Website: lowes
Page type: review-order
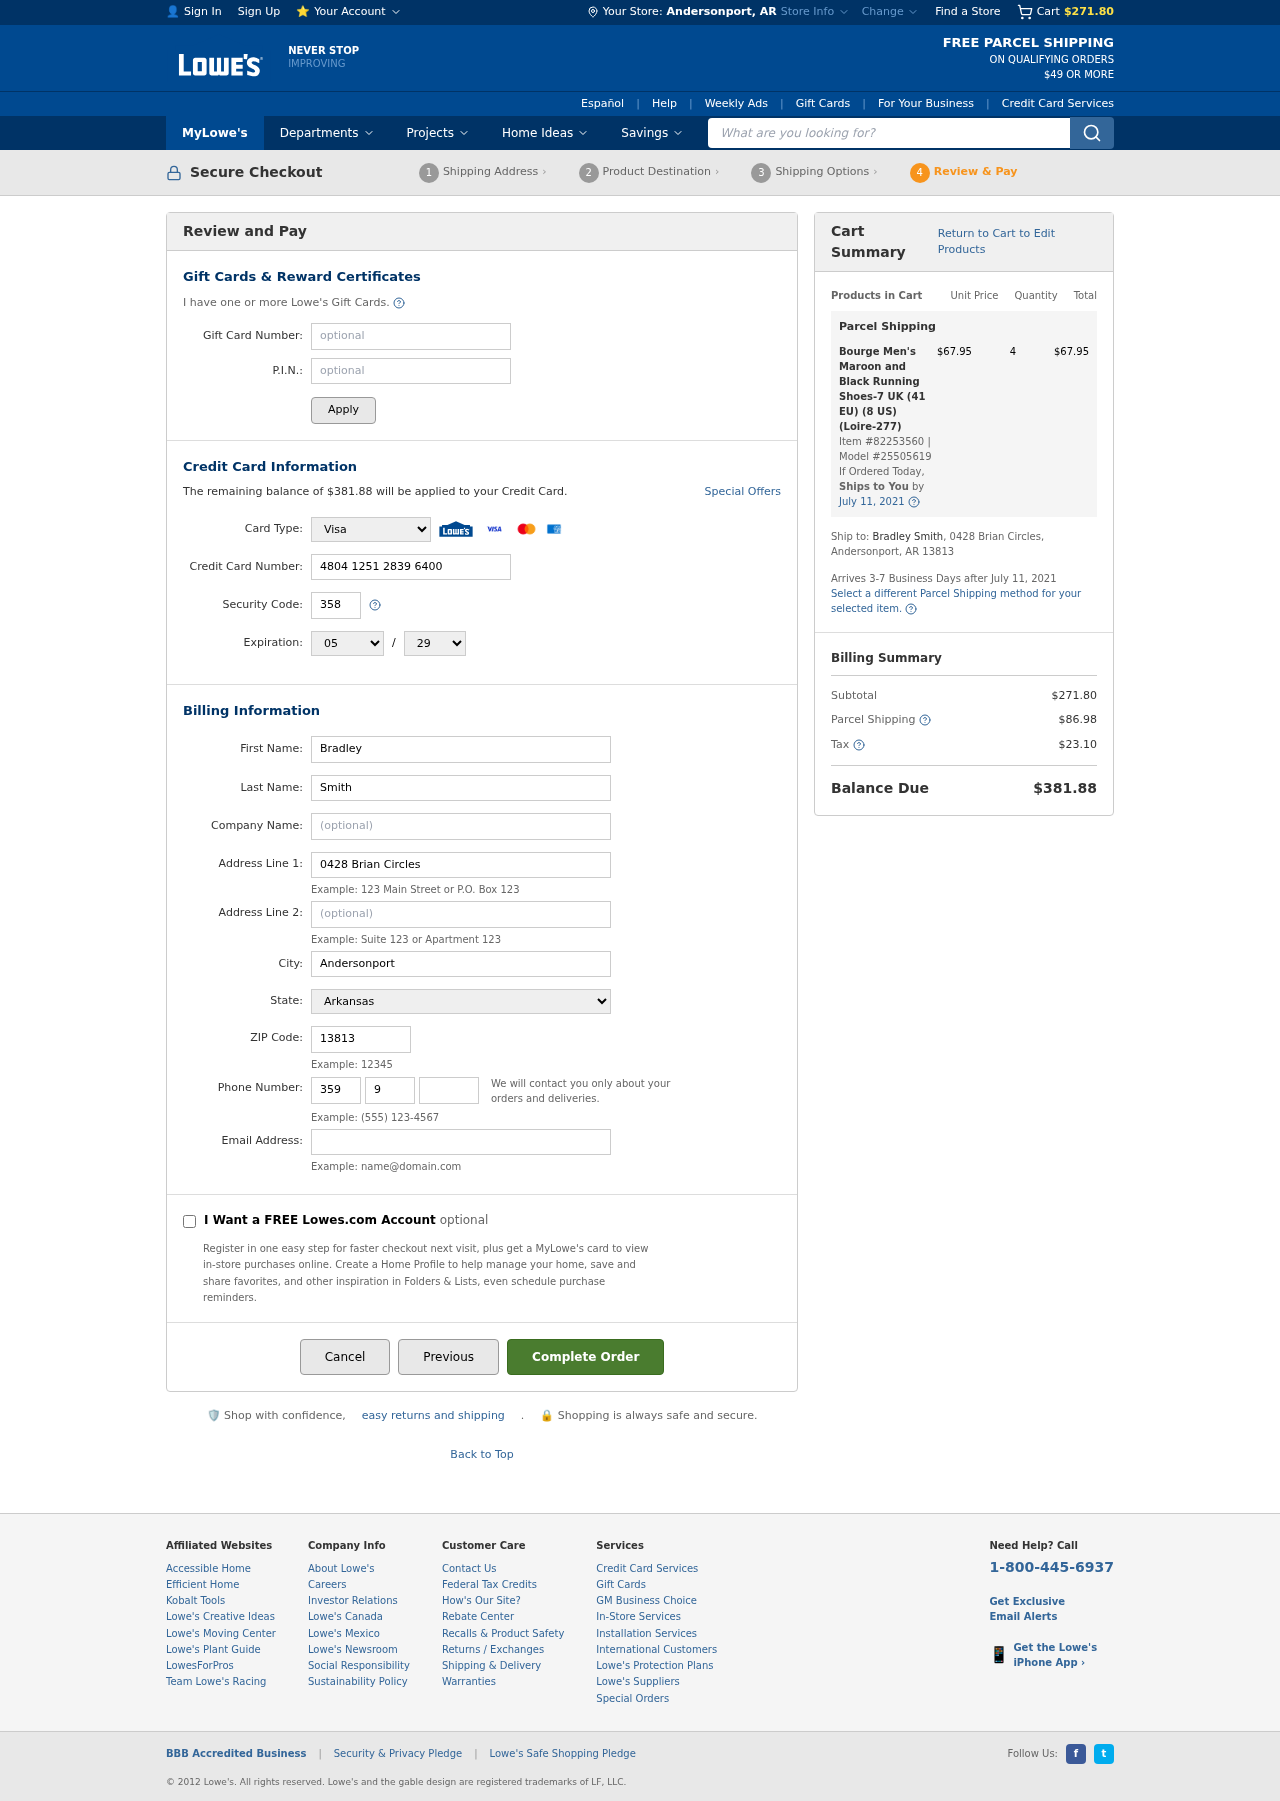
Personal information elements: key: PII_CARD_CVV
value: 358
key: PII_CARD_EXPIRY_MONTH
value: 05
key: PII_CARD_EXPIRY_YEAR
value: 29
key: PII_CARD_NUMBER
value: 4804 1251 2839 6400
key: PII_CARD_TYPE
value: Visa
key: PII_CITY
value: Andersonport
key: PII_CITY_STATE
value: Andersonport, AR
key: PII_EMAIL
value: bsmith@yahoo.com
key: PII_FIRSTNAME
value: Bradley
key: PII_LASTNAME
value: Smith
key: PII_PHONE_AREA
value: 359
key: PII_PHONE_PREFIX
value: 934
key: PII_PHONE_SUFFIX
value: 4547
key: PII_POSTCODE
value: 13813
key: PII_STATE
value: Arkansas
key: PII_STREET
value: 0428 Brian Circles
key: PII_STREET2
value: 0428 Brian Circles
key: PII_FULLNAME2
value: Bradley Smith
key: PII_STATE_ABBR
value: AR
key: PII_POSTCODE_FULL
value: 13813
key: PII_CITY_STATE_ZIP
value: Andersonport, AR 13813
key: PII_POSTCODE_NUMERIC
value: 13813
Product elements: key: PRODUCT1_NAME
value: Bourge Men's Maroon and Black Running Shoes-7 UK (41 EU) (8 US) (Loire-277)
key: PRODUCT1_PRICE
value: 67.95
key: PRODUCT1_QUANTITY
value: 4
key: PRODUCT1_ITEM_NUMBER
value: Item #82253560
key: PRODUCT1_MODEL_NUMBER
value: Model #25505619
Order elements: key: ORDER_SUBTOTAL
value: $271.80
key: ORDER_BALANCE_DUE
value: $381.88
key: ORDER_SHIPPING_DATE
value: July 11, 2021
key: ORDER_ITEM_TOTAL
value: $67.95
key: ORDER_SHIPPING_DATE2
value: July 11, 2021
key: ORDER_SHIPPING_COST
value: $86.98
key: ORDER_TAX
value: $23.10
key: ORDER_TOTAL
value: $381.88
Search elements: key: HEADER_SEARCH
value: What are you looking for?